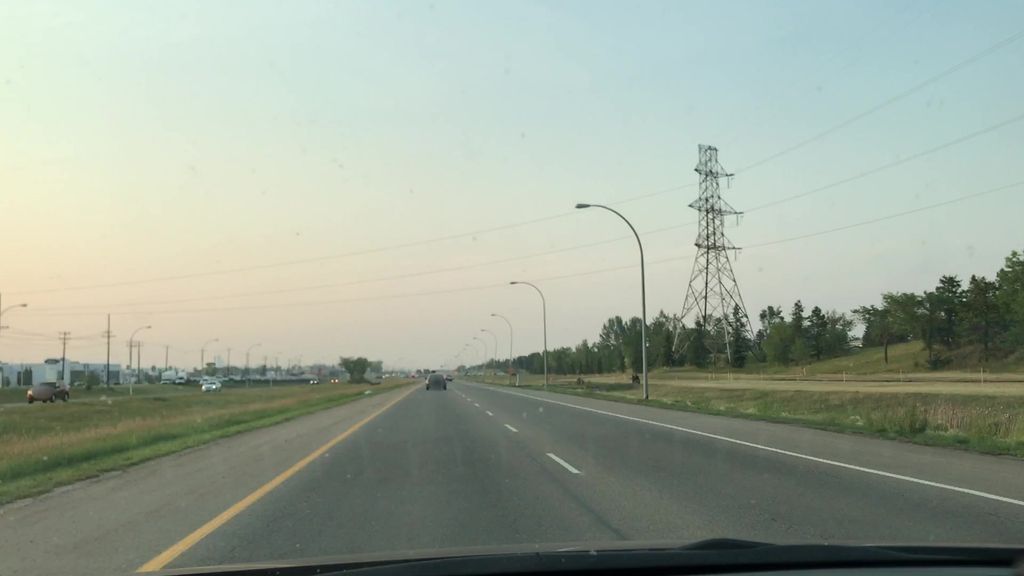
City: edmonton